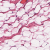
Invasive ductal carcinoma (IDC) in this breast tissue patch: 0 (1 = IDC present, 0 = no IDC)